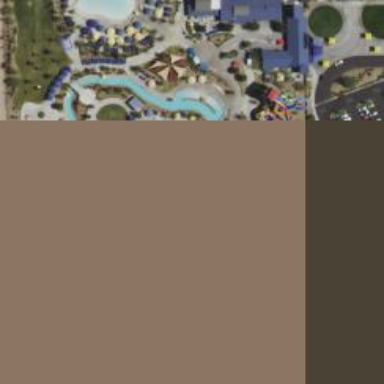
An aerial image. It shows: Water slide attraction.